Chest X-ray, AP view. Patient: 58 years old, sex M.
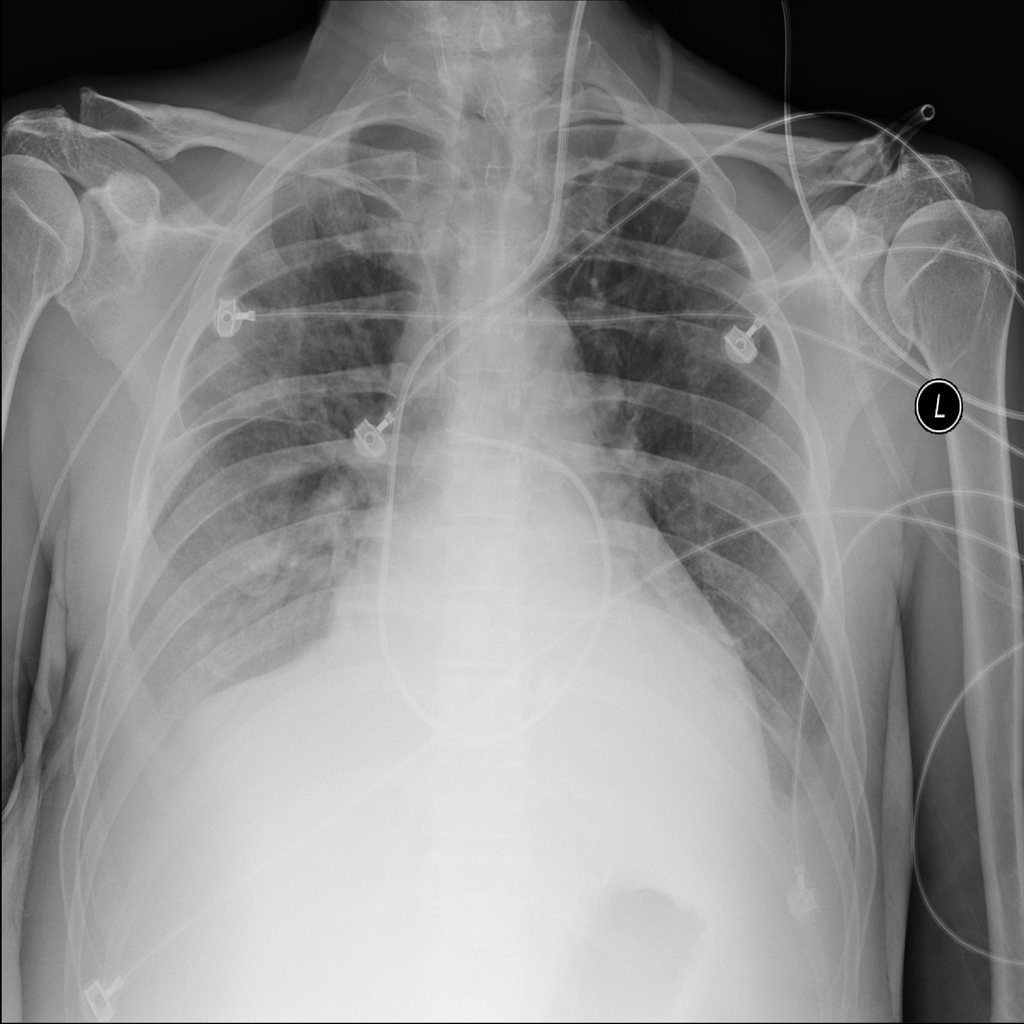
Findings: Effusion